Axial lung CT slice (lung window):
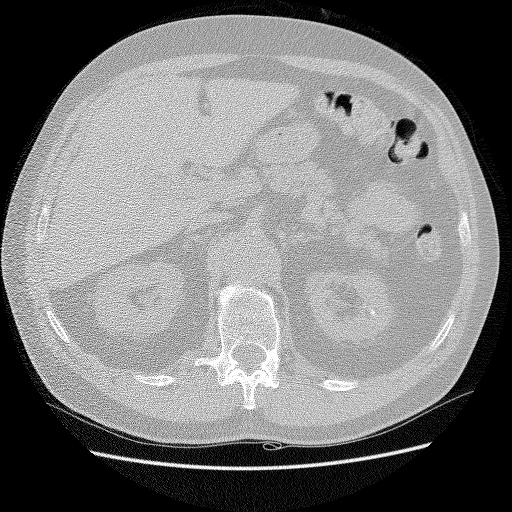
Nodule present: no